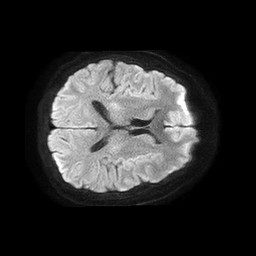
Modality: TRACE
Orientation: axial
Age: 52
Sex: female
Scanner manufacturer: philips
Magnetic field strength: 1.5 T
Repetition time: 4.6 s
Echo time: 0.09059 s